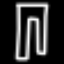
Label: pants